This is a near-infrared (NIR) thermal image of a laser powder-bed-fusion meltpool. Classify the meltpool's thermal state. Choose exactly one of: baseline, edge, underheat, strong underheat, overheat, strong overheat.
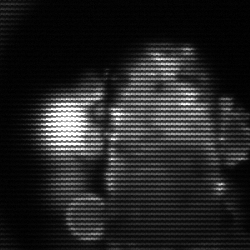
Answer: strong underheat